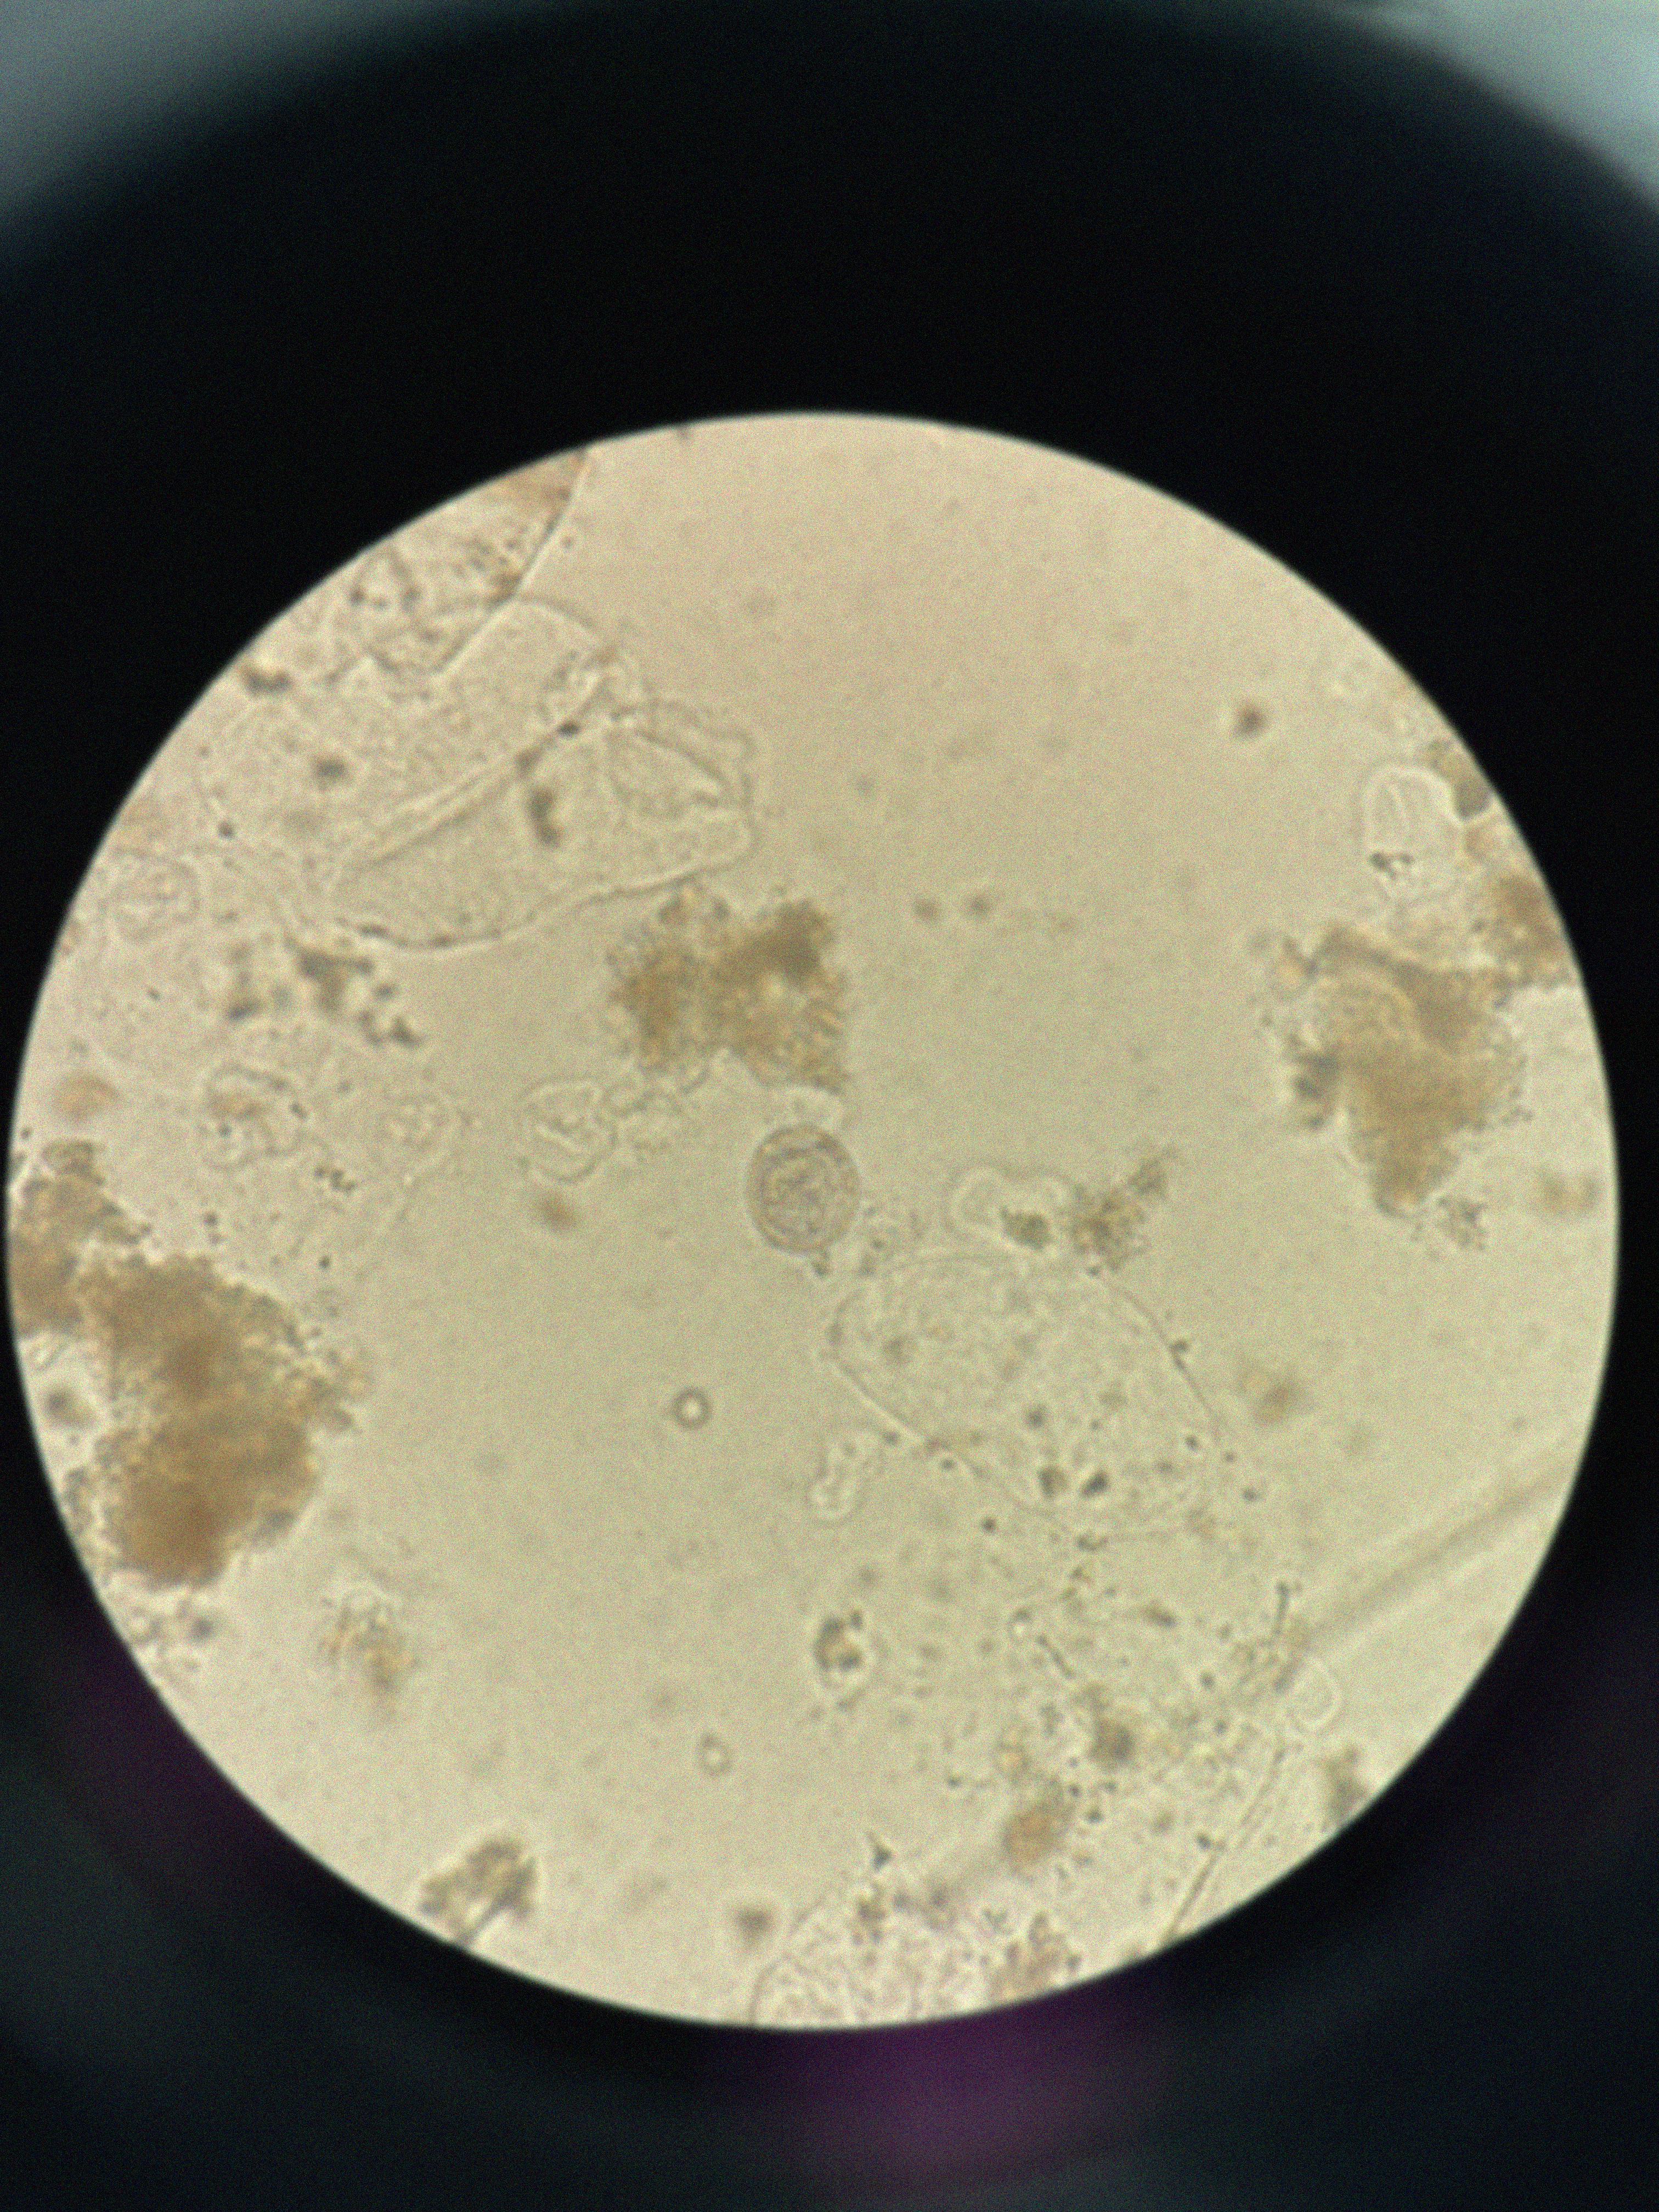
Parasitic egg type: Hymenolepis nana